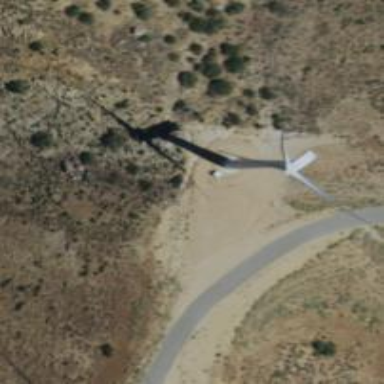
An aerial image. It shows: Wind generator powered by horizontal axis wind turbine.